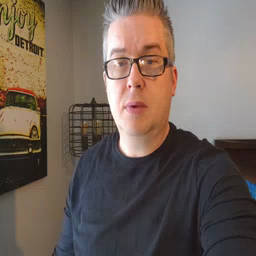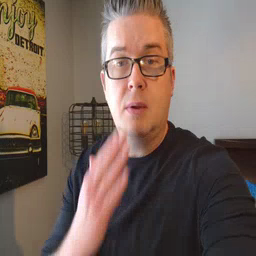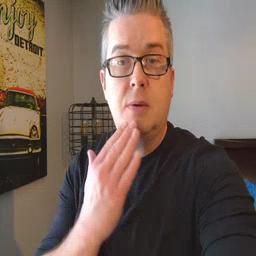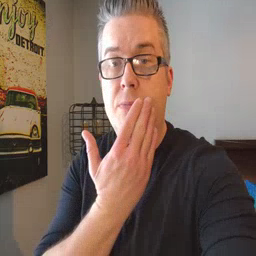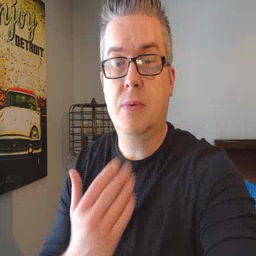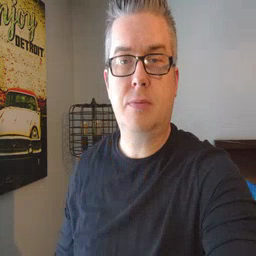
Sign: napkin